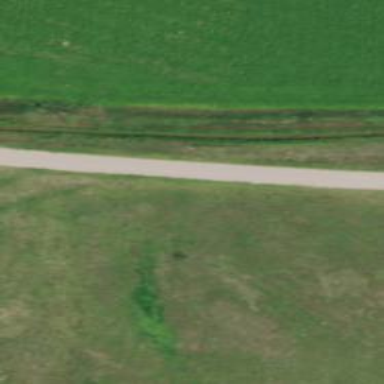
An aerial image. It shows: Unclassified road.